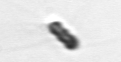
Label: Chaetoceros